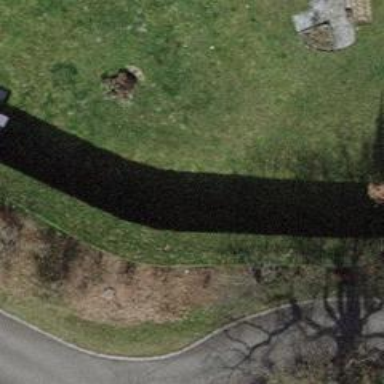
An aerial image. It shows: Hedge barrier.